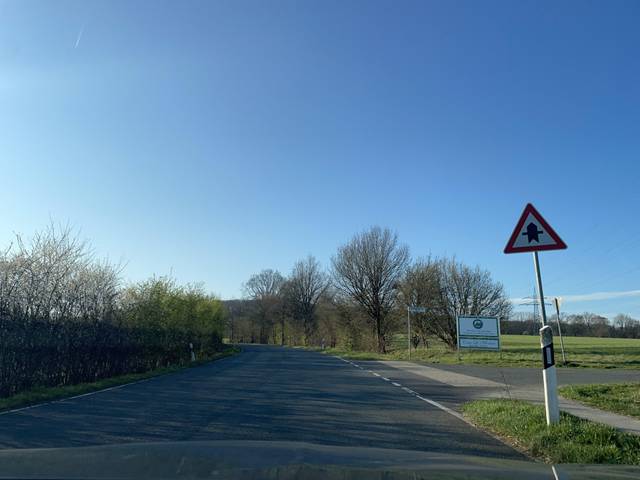
Region: Germany
Coordinates: 51.298, 7.124